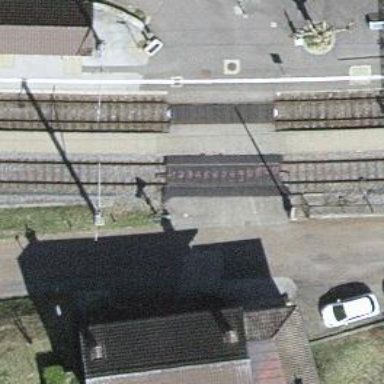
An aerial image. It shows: Level crossing with full barriers and lights.